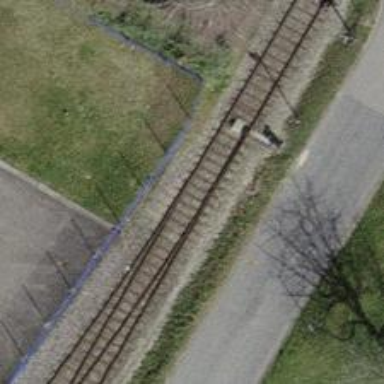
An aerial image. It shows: Railway switch.